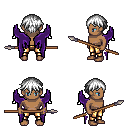
a pixel art fantasy rpg character, male body template, human, dark skin, purple wings, gold greaves, white short bangs hairstyle, spear, four views (front, back, left, right), 2x2 character sprite sheet, small pixel art, hard edges, no anti-aliasing